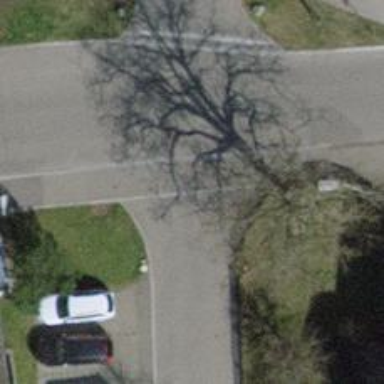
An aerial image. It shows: Road with "give way" sign.